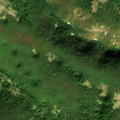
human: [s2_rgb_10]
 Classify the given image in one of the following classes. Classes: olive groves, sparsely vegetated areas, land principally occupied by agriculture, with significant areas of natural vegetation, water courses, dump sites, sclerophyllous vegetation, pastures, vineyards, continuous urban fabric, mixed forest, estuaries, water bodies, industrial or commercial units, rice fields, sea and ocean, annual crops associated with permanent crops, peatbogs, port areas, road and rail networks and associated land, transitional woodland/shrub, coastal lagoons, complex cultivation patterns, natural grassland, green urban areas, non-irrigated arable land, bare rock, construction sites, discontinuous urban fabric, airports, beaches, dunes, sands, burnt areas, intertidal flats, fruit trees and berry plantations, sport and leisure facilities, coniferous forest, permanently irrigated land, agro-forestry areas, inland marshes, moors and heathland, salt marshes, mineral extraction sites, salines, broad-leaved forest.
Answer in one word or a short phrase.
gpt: broad-leaved forest